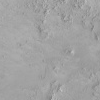
Atmospheric dust classification: not_dusty